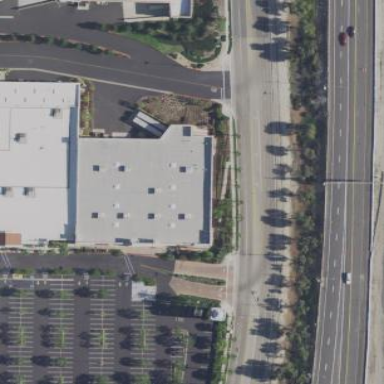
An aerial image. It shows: Retail building.